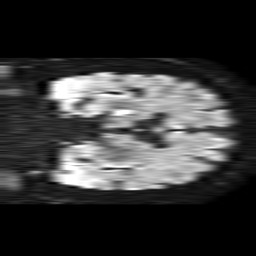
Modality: TRACE
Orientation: coronal
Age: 63
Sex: male
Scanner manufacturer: philips
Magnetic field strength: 1.5 T
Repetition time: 4.6 s
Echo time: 0.09059 s